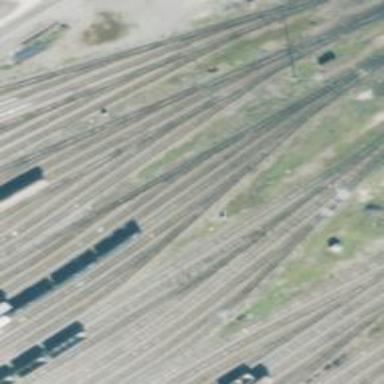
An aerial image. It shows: Railway yard used for servicing trains.